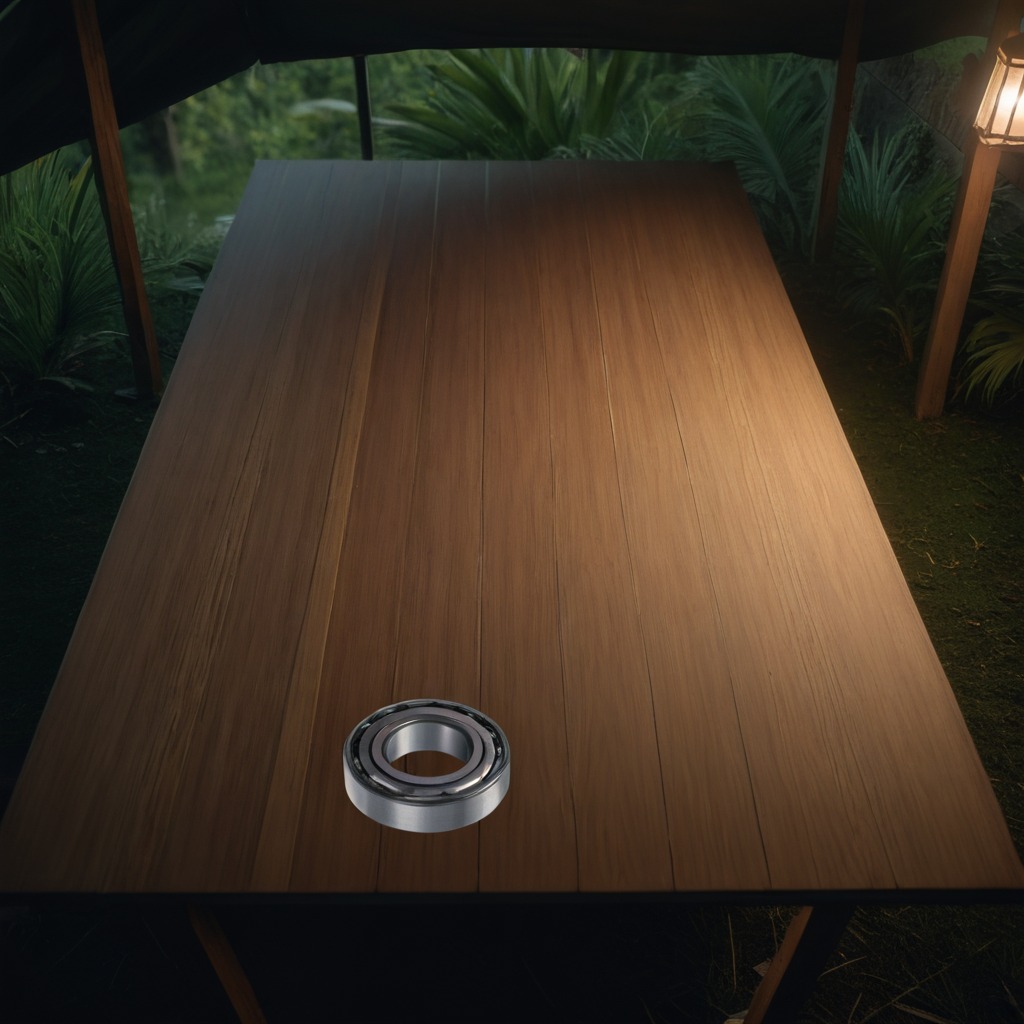
A metal ball bearing is lying on a wooden table inside a jungle field workshop tent at night.